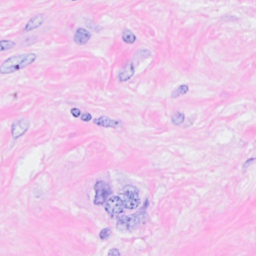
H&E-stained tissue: Breast